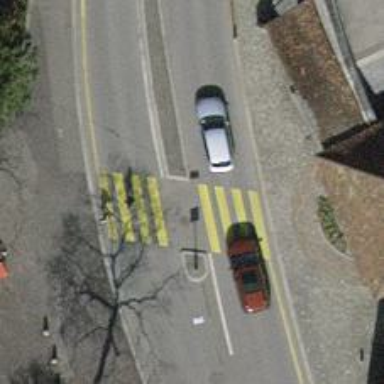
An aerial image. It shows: Asphalt footway with marked crossing and pedestrian island.